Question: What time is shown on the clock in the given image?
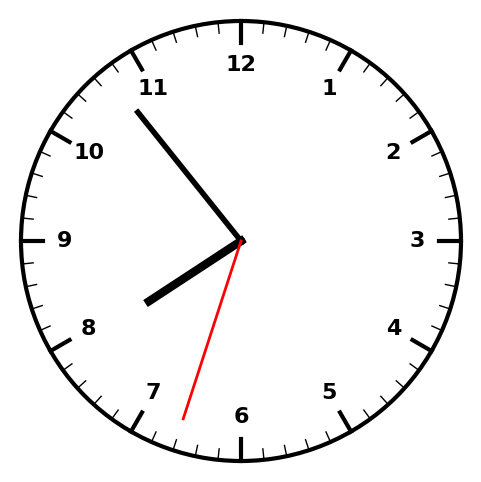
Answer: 07:53:33